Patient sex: M
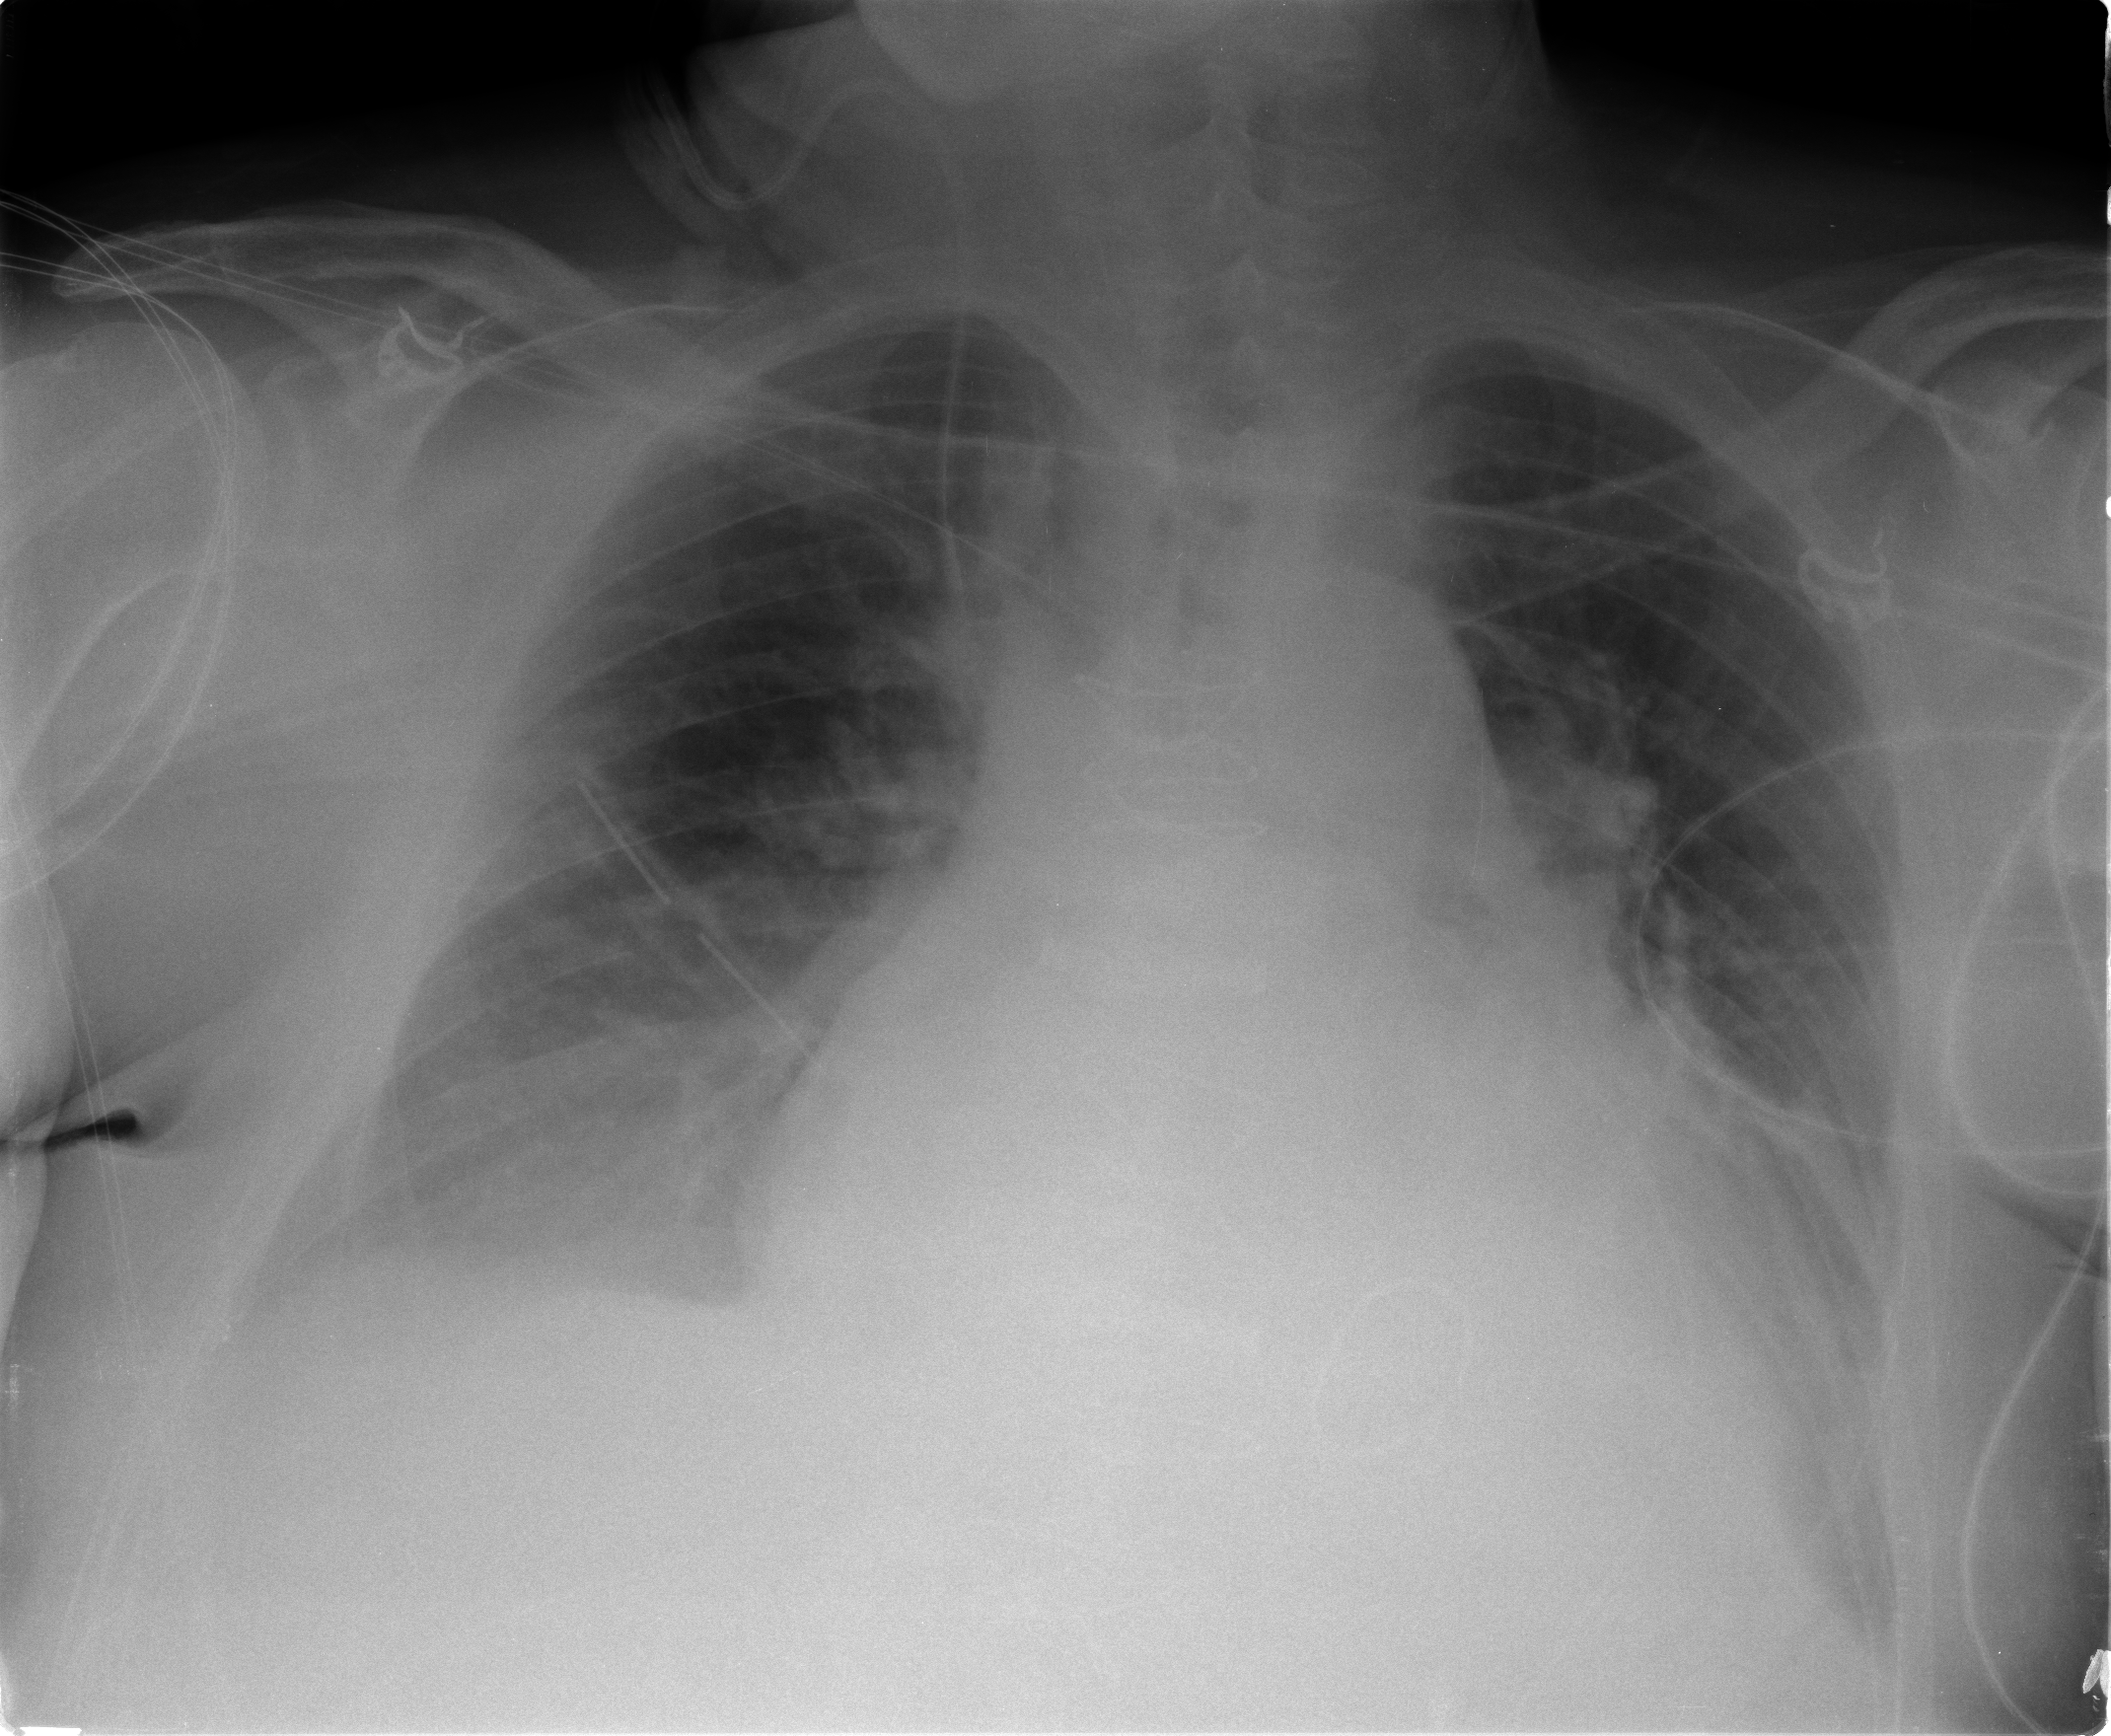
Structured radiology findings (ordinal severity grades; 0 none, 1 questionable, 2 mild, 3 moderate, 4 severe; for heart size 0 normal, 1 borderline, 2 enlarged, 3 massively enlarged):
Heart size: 3
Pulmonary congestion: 2
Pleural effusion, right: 2
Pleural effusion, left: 2
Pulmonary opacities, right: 1
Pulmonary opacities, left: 1
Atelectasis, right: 2
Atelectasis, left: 2